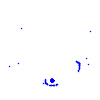
Particle: kaon